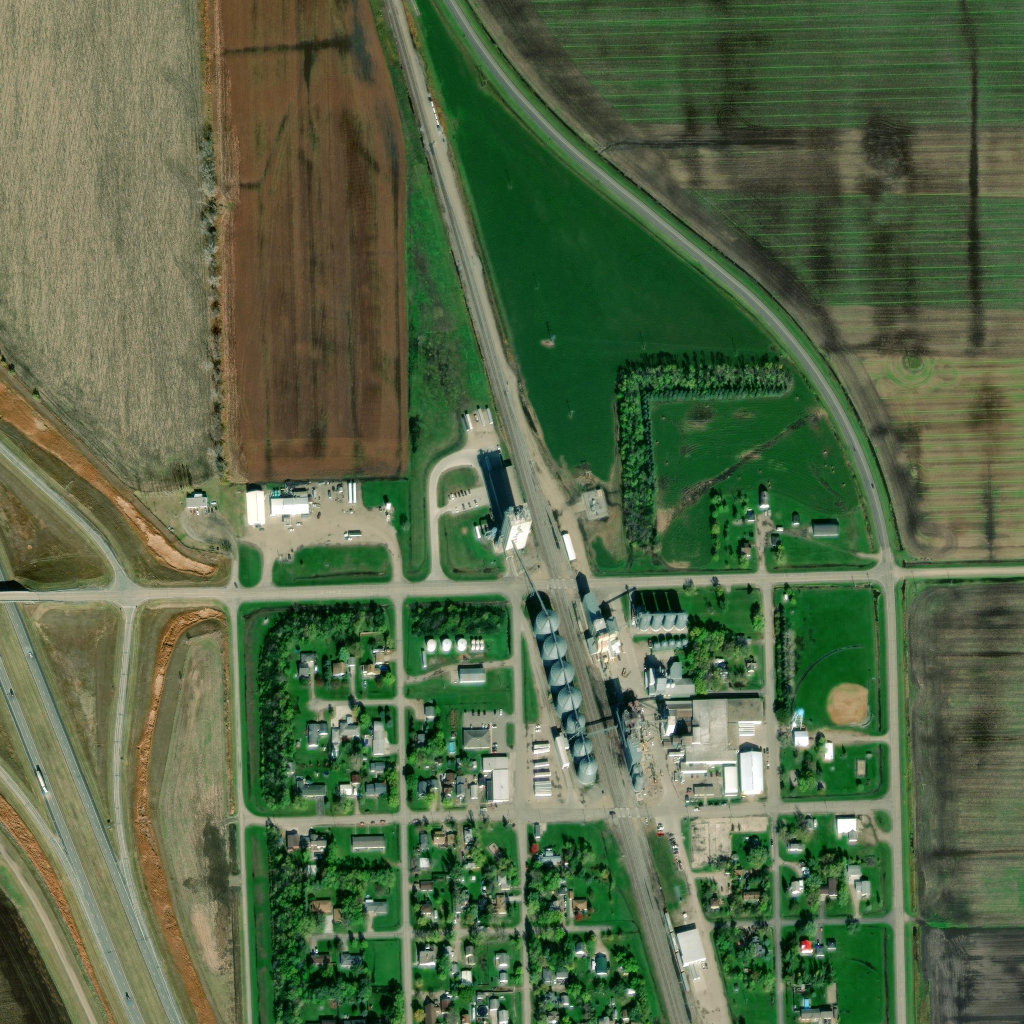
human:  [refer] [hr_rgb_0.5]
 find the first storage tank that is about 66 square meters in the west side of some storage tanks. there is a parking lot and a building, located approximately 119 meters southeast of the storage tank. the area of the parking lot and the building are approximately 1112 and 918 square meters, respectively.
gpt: <box>[[41, 62, 42, 63, 0]]</box>